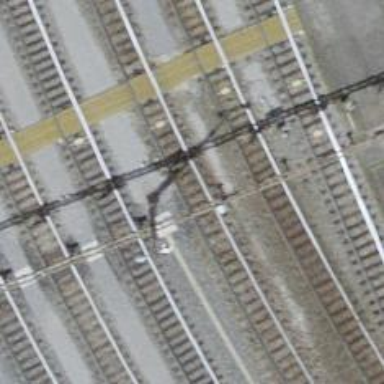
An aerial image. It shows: Railway signal.